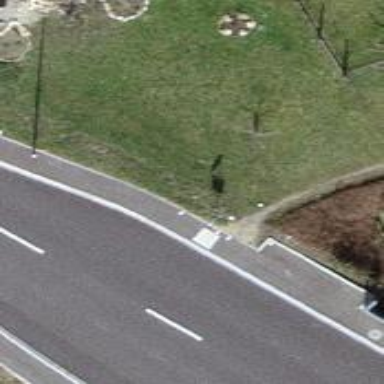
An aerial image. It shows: Bus stop with platform for public transport.